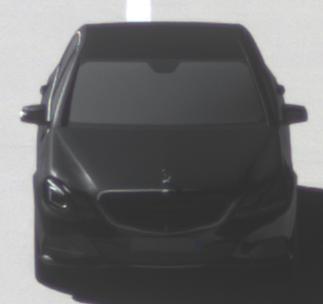
Make: Mercedes-Benz
Model: E 200
Detailed model: E-Class (212) Limousine
Model produced from: 2013/04
Model produced until: 2015/10
Doors: 4
Color: black
Road condition: dry road
Daytime: morning or afternoon
Contrast: high contrast